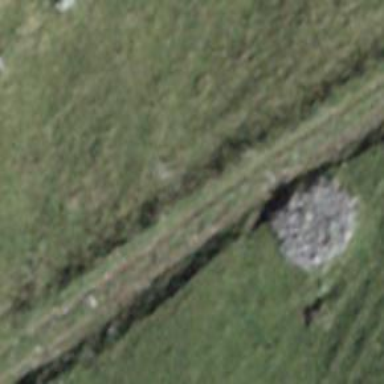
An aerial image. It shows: Grassy track with grade 5 track type.